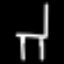
Label: chair